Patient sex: M
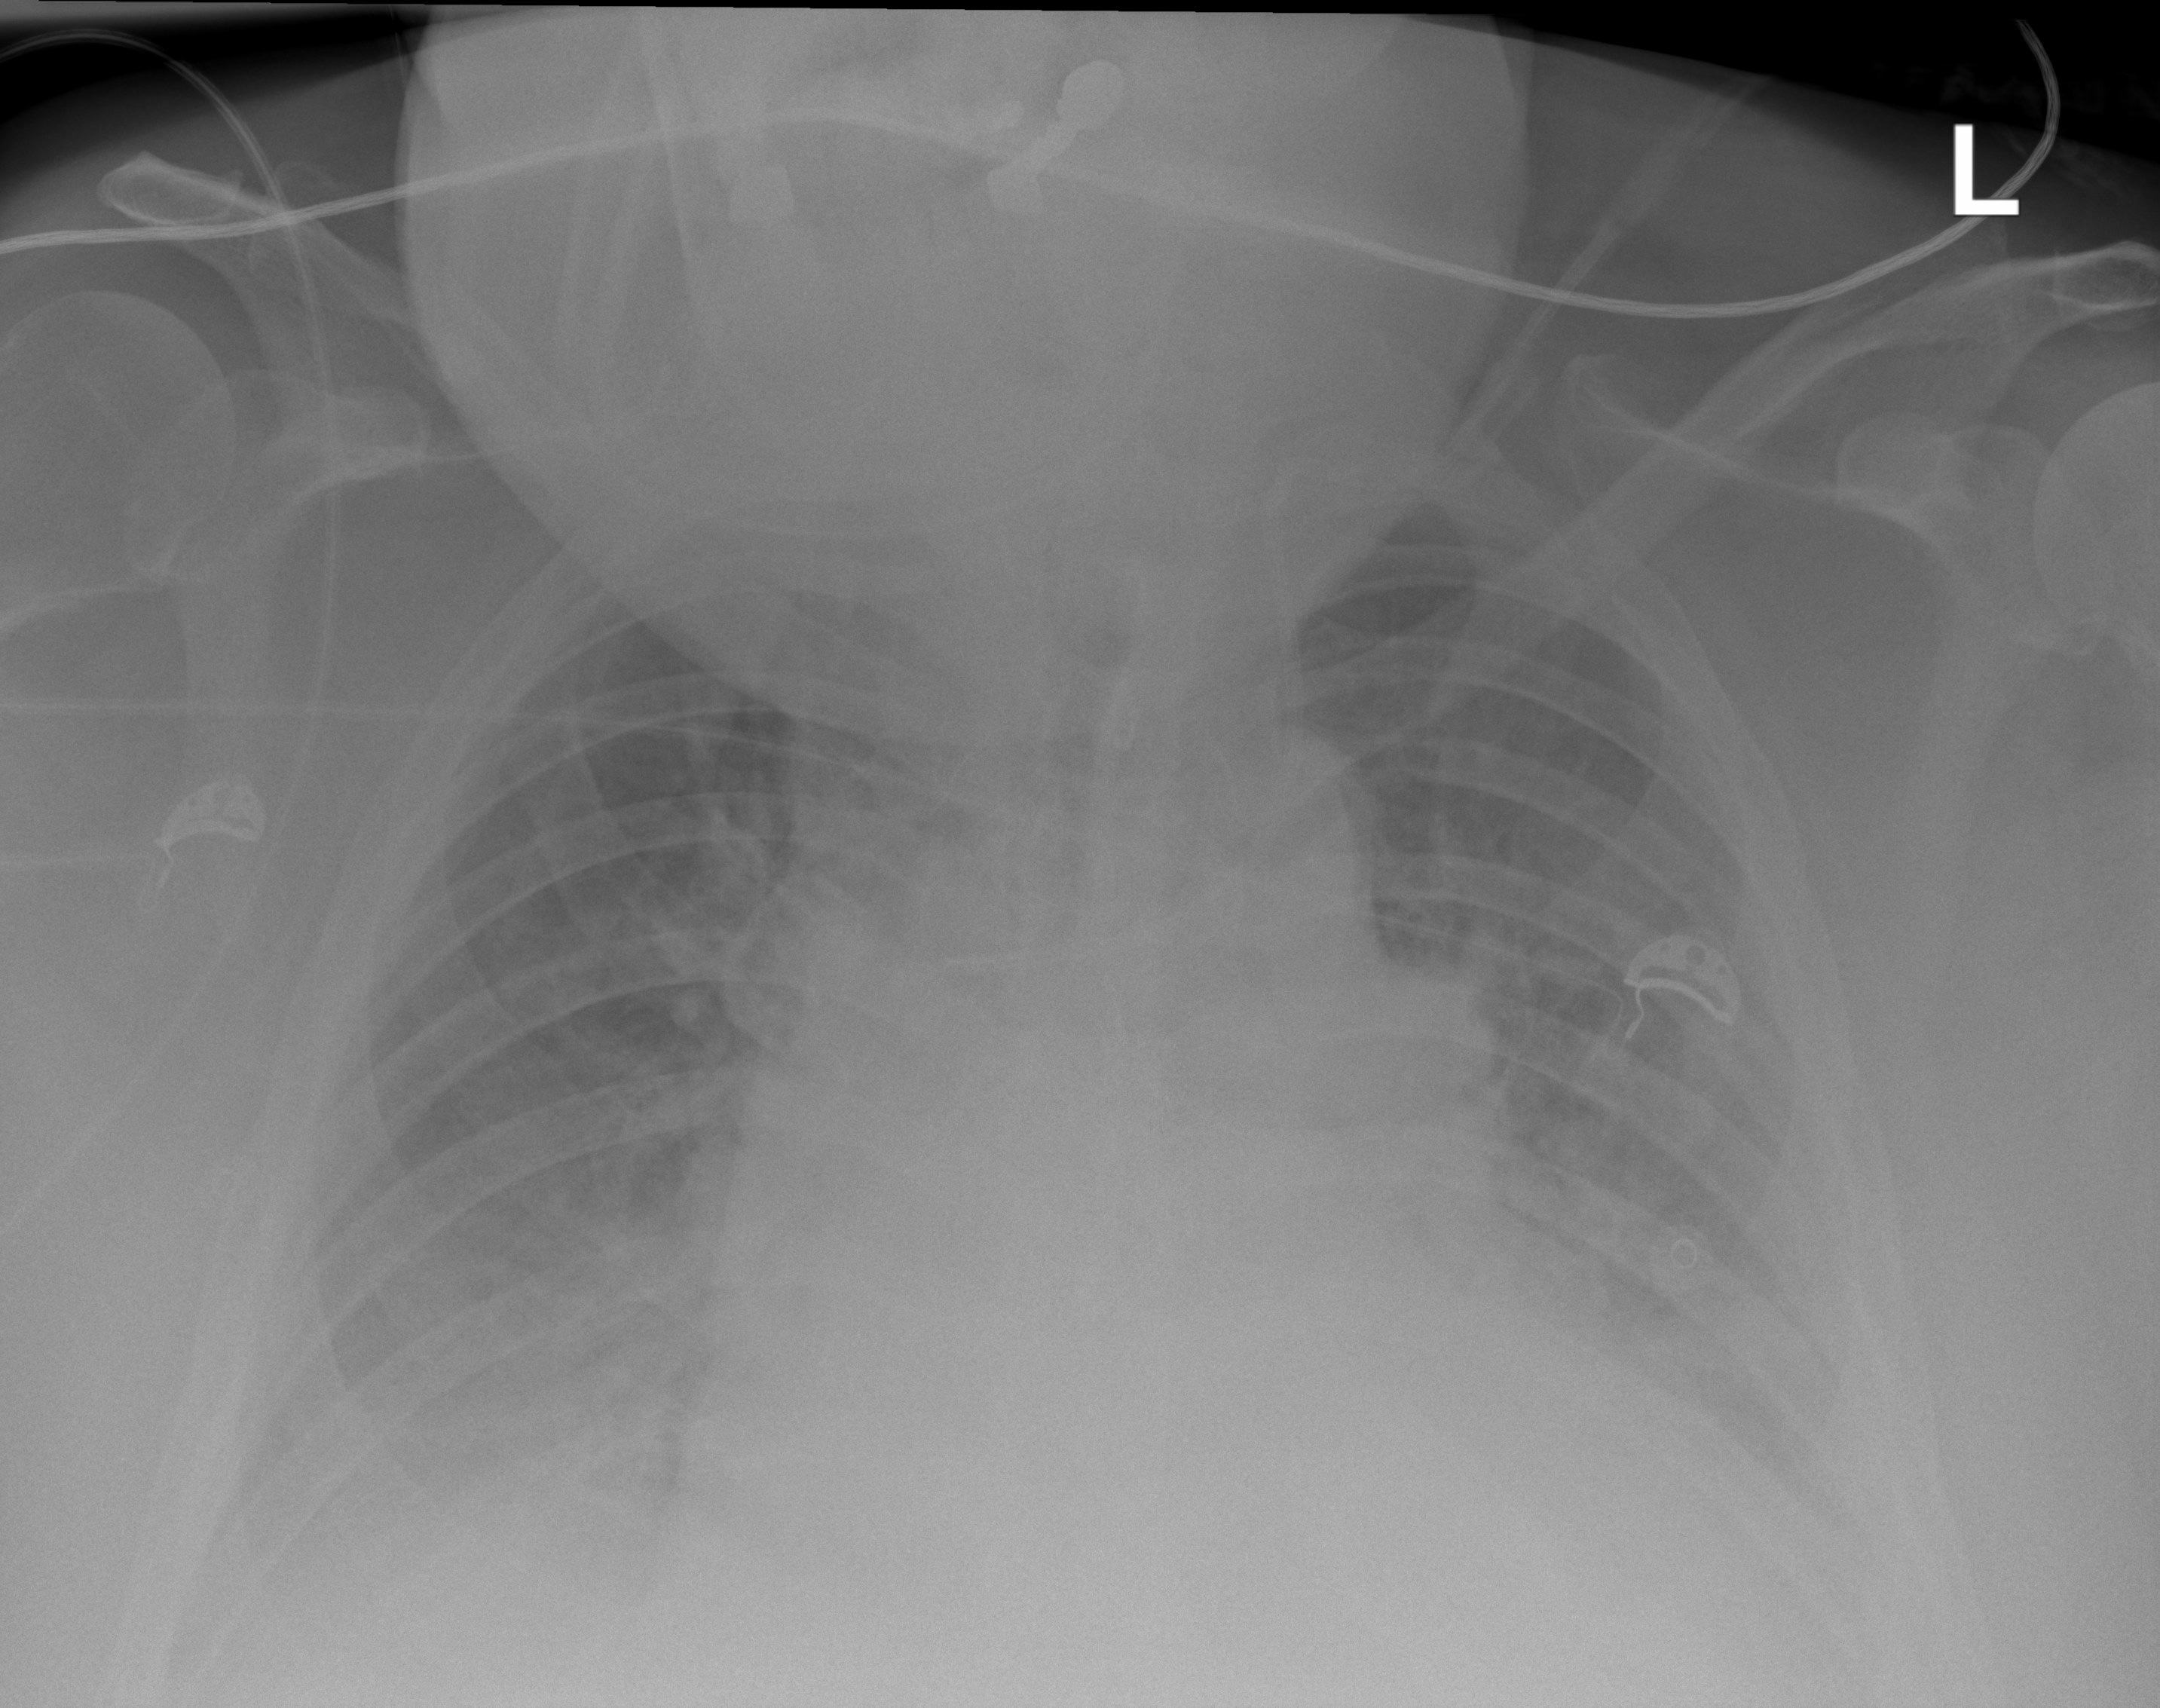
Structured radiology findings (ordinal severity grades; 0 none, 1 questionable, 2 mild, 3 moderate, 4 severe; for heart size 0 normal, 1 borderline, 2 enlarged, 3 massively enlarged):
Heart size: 2
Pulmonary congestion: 2
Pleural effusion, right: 3
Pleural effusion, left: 3
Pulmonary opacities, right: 2
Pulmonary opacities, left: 2
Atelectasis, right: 3
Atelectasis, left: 3